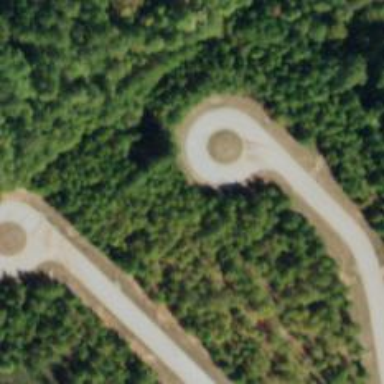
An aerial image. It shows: Turning loop on the road.